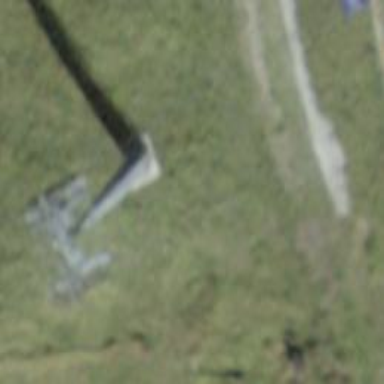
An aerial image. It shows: Pylon for aerialway.